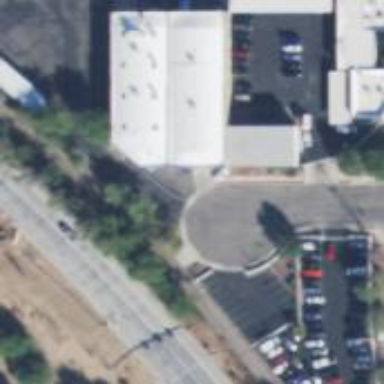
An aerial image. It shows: Car repair shop located in building.